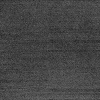
Atmospheric dust classification: dusty